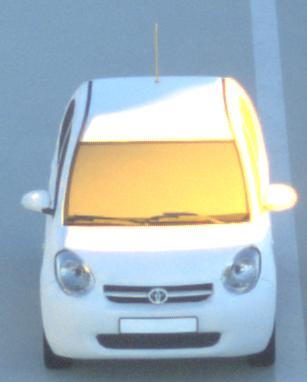
Make: Toyota
Model: Passo
Detailed model: Toyota Passo X Yururi
Model produced from: 2010
Model produced until: 2016
Doors: 5
Color: white
Road condition: dry road
Daytime: sunrise or sunset
Contrast: high contrast